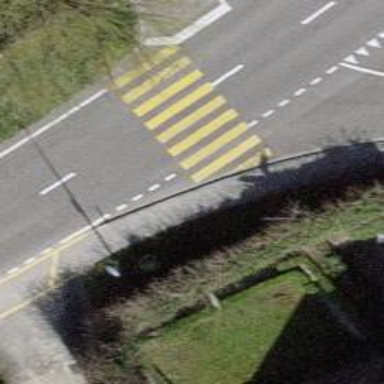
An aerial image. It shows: Zebra crossing on the road.